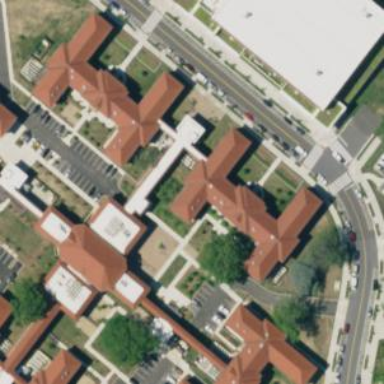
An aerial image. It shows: Historic hospital building.